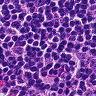
Metastatic tissue present: no